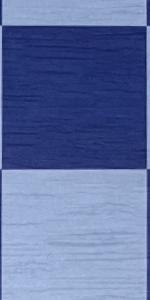
Label: Empty